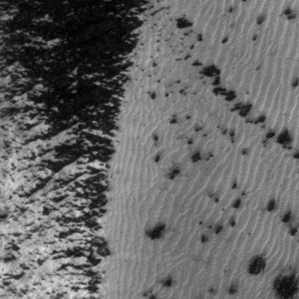
Label: frost